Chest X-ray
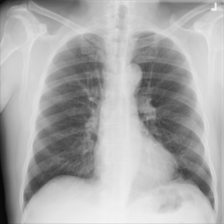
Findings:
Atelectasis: negative
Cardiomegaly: negative
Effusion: negative
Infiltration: negative
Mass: negative
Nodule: negative
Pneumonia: negative
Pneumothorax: negative
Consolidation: negative
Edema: negative
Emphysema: negative
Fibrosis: negative
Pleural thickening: negative
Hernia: negative